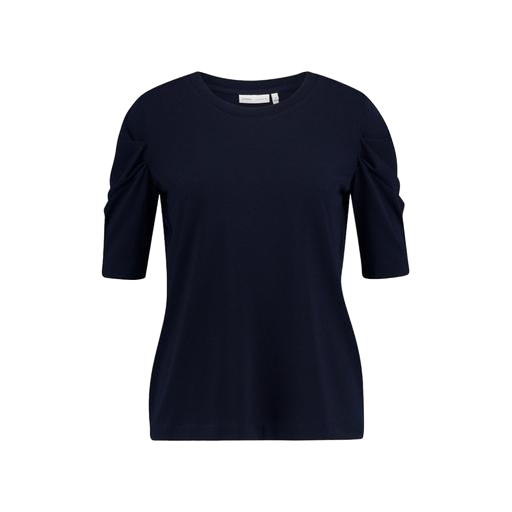
blue nly t-shirt, blue t-shirt only macy, blue short-sleeve top only macy, white background